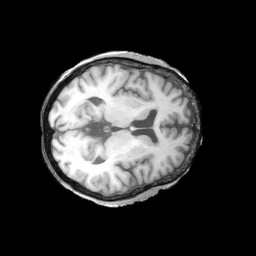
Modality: T1w
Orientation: axial
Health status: ill
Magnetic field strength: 3 T